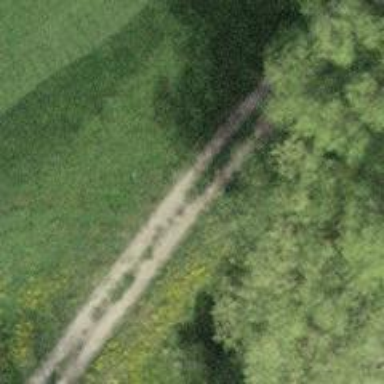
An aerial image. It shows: Track road with grade3 tracktype.